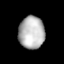
Tissue: lung
Cell type: Myeloid cells
Senescence score: 0.2005
Nuclear area (px): 818
Mean DAPI intensity: 182.727